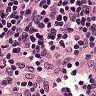
Metastatic tissue present: no